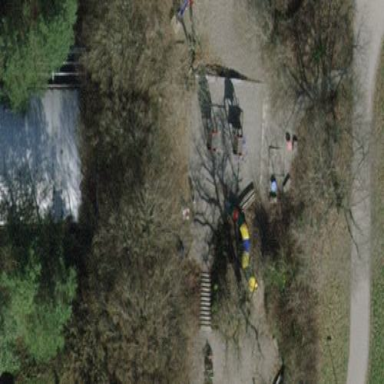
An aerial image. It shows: Playground area for leisure activities on the land.